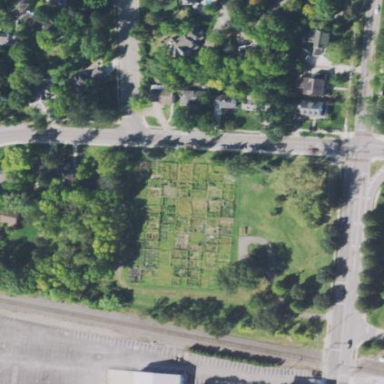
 leisure land intended for communal use."